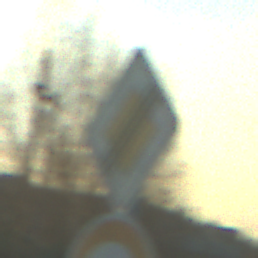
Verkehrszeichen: EndeVorfahrtsstrasse
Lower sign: Ueberholverbot
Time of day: SunriseSunset
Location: Outdoor (RoadRail)
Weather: PartlyCloudy
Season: NotSpecified
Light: Natural